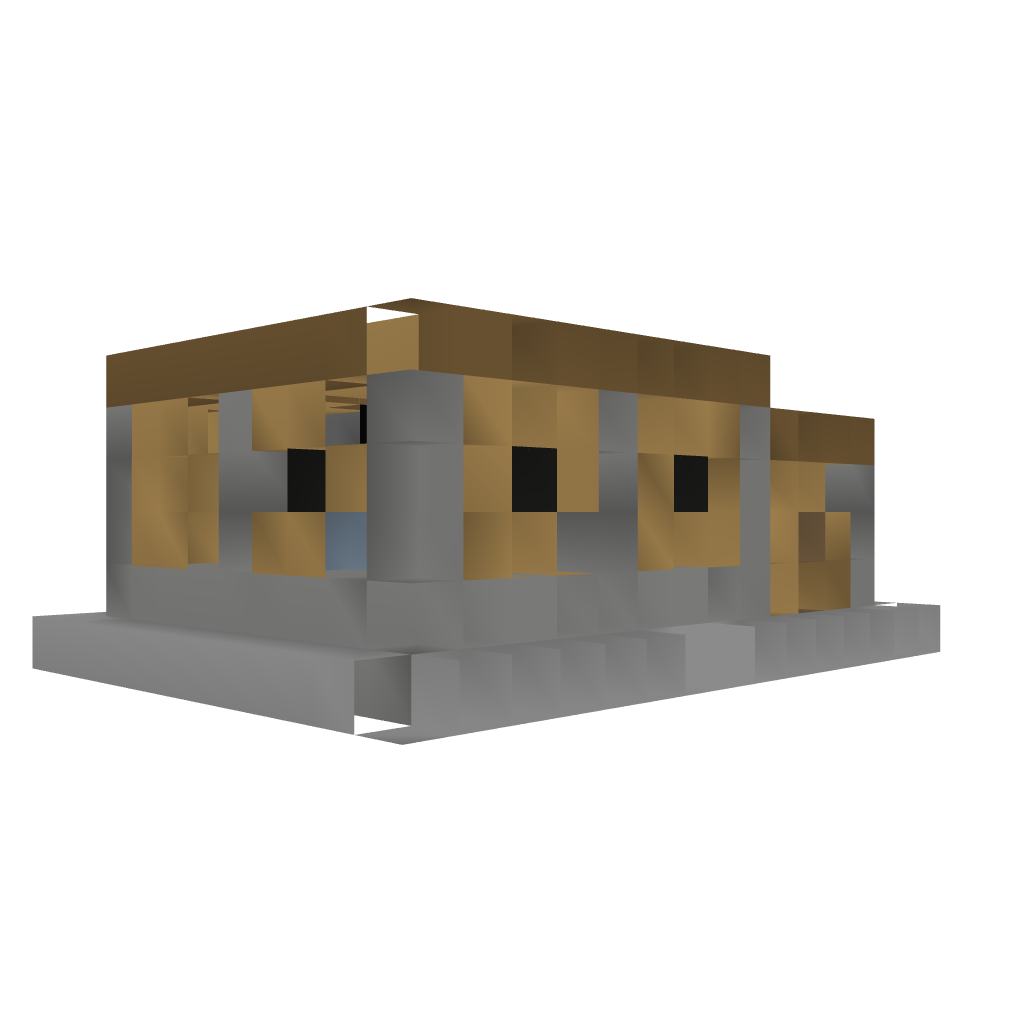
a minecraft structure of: Small wooden house